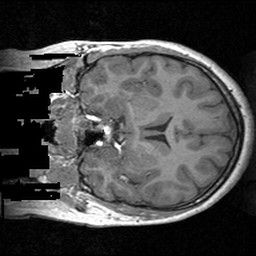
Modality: T1w
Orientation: coronal